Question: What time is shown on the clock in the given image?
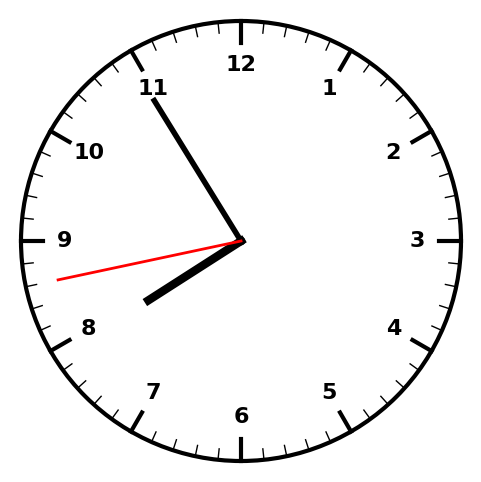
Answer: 07:54:43